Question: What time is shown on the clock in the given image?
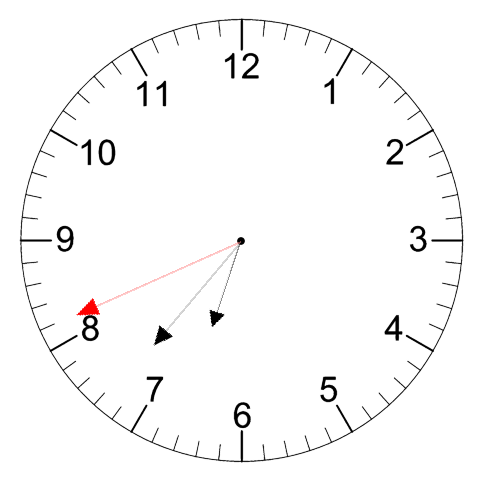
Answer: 06:36:41